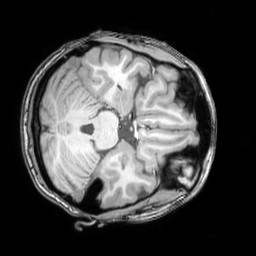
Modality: T1w
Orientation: axial
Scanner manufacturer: philips
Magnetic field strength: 3 T
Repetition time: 0.008149 s
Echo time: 0.003729 s